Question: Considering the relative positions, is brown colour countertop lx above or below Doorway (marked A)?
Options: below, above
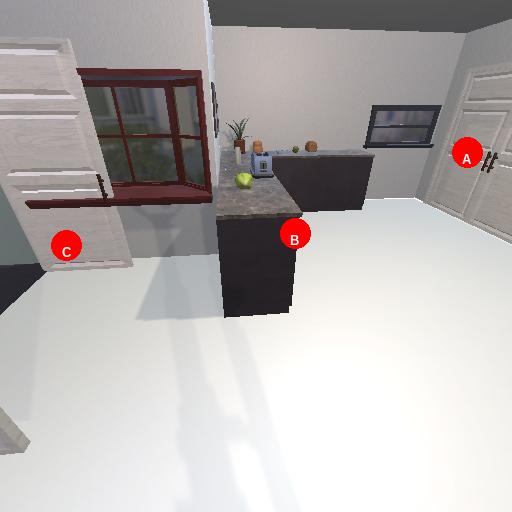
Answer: below